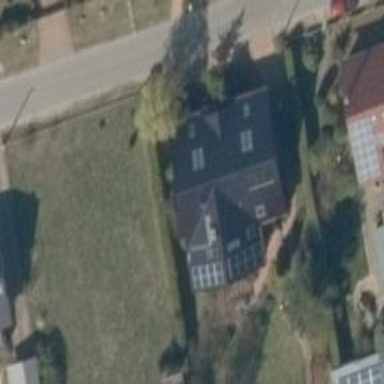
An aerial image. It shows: Simple and straightforward house.